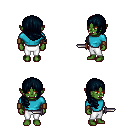
a pixel art fantasy rpg character, female body template, orc, green skin, teal long-sleeve shirt, white pants, raven right-swept hairstyle, leather bracers, dagger, four views (front, back, left, right), 2x2 character sprite sheet, small pixel art, hard edges, no anti-aliasing